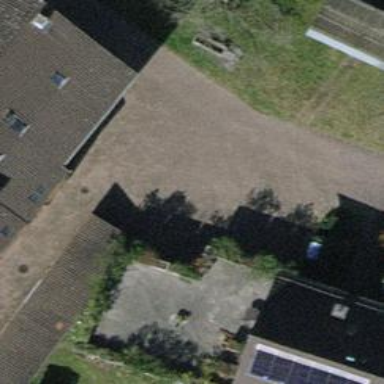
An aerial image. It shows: Residential road surfaced with paving stones.